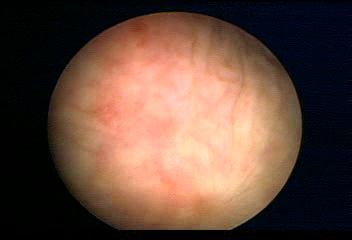
Modality: WLC
Class: Normal mucosa
Bladder cancer association: No